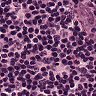
Metastatic tissue present: no